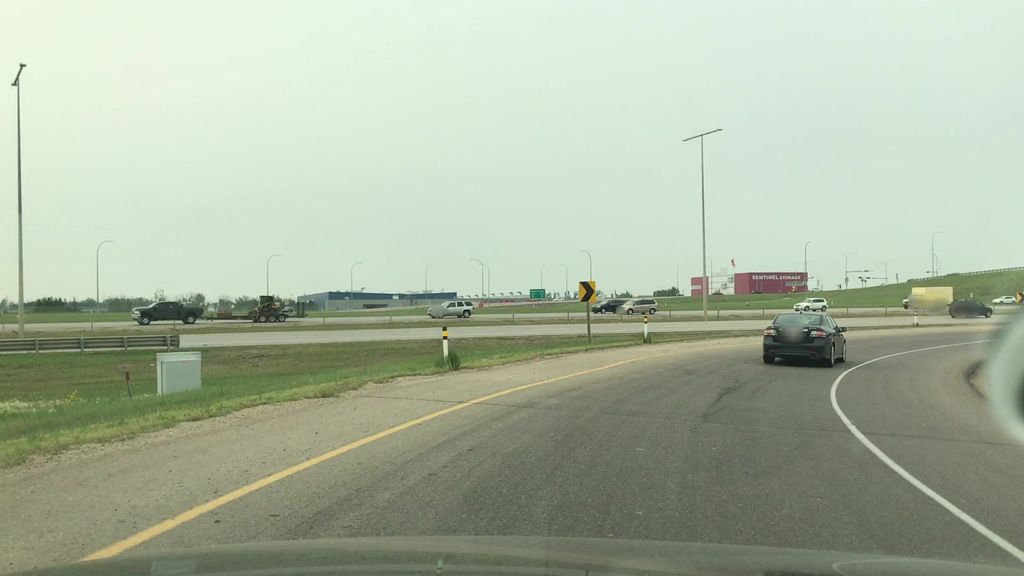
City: edmonton